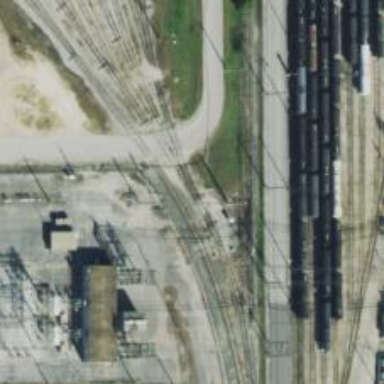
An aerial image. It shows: Railway yard.